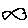
Label: fish